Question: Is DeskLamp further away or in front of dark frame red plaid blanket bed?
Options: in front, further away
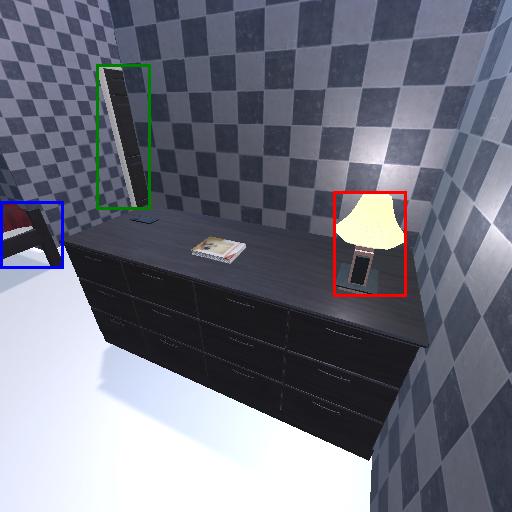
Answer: in front